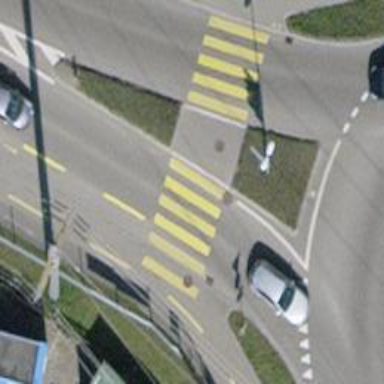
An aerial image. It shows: Uncontrolled zebra crossing on the road.